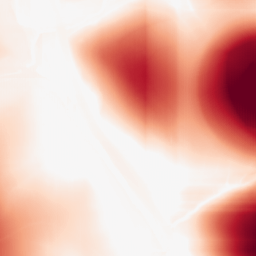
Category: morphological
Decomposition family: rolling_ball
Decomposition parameters: radius: 100
Upsampling method: fft_zeropad
Upsampling parameters: scale: 4
Upsampling scale: 4